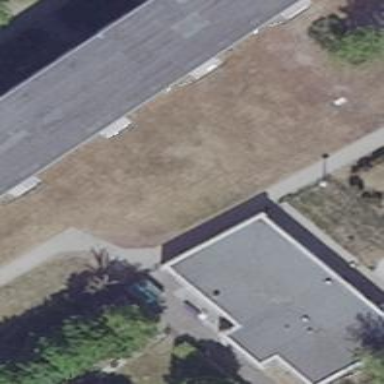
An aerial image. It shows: Beige building with flat roof.